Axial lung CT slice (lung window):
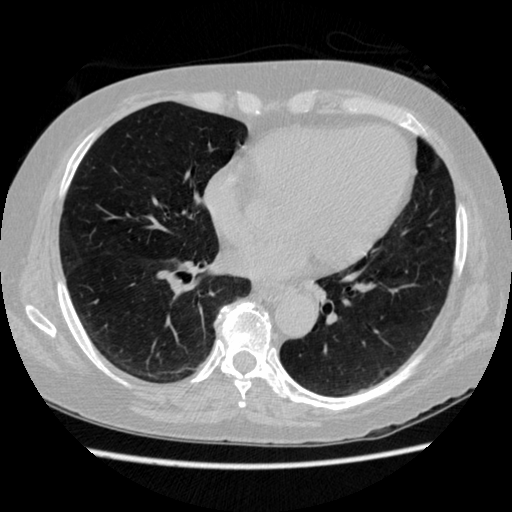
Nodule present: no